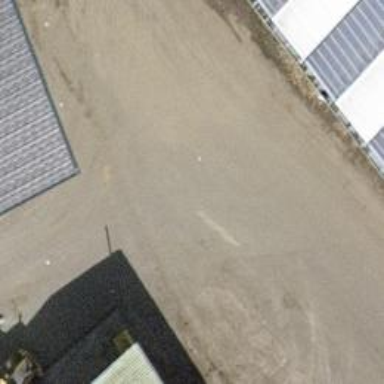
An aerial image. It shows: Unpaved driveway that serves as service road.